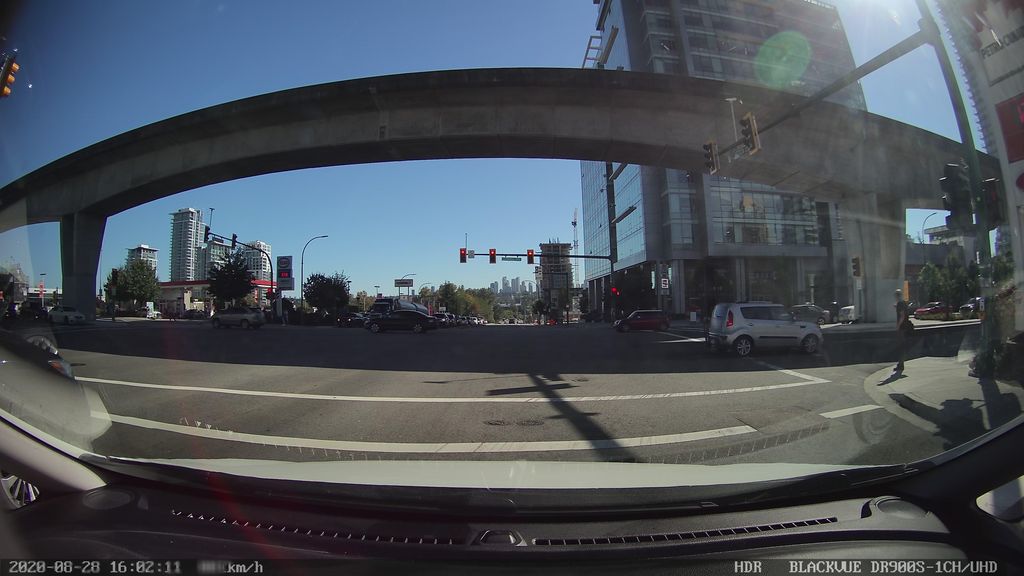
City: vancouver